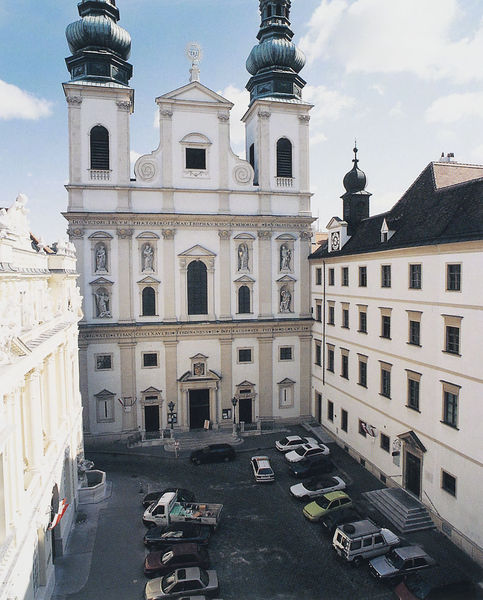
Titel: Universitätskirche (Jesuitenkirche)
Künstler: Andrea Pozzo
Standort: Wien, Universitätskirche (Jesuitenkirche) (EU - AUT)
Schlagwörter: weiß, fenster, laterne, gebäude, kirche, klassizismus, brunnen, fassade, italien, giebel, platz, auto, figuren, treppe, stufen, foto, fotografie, zwiebel, innenhof, türme, zwiebeltürme, gauben, rom, portal, statuen, voluten, heilige, autos, nischen